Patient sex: M
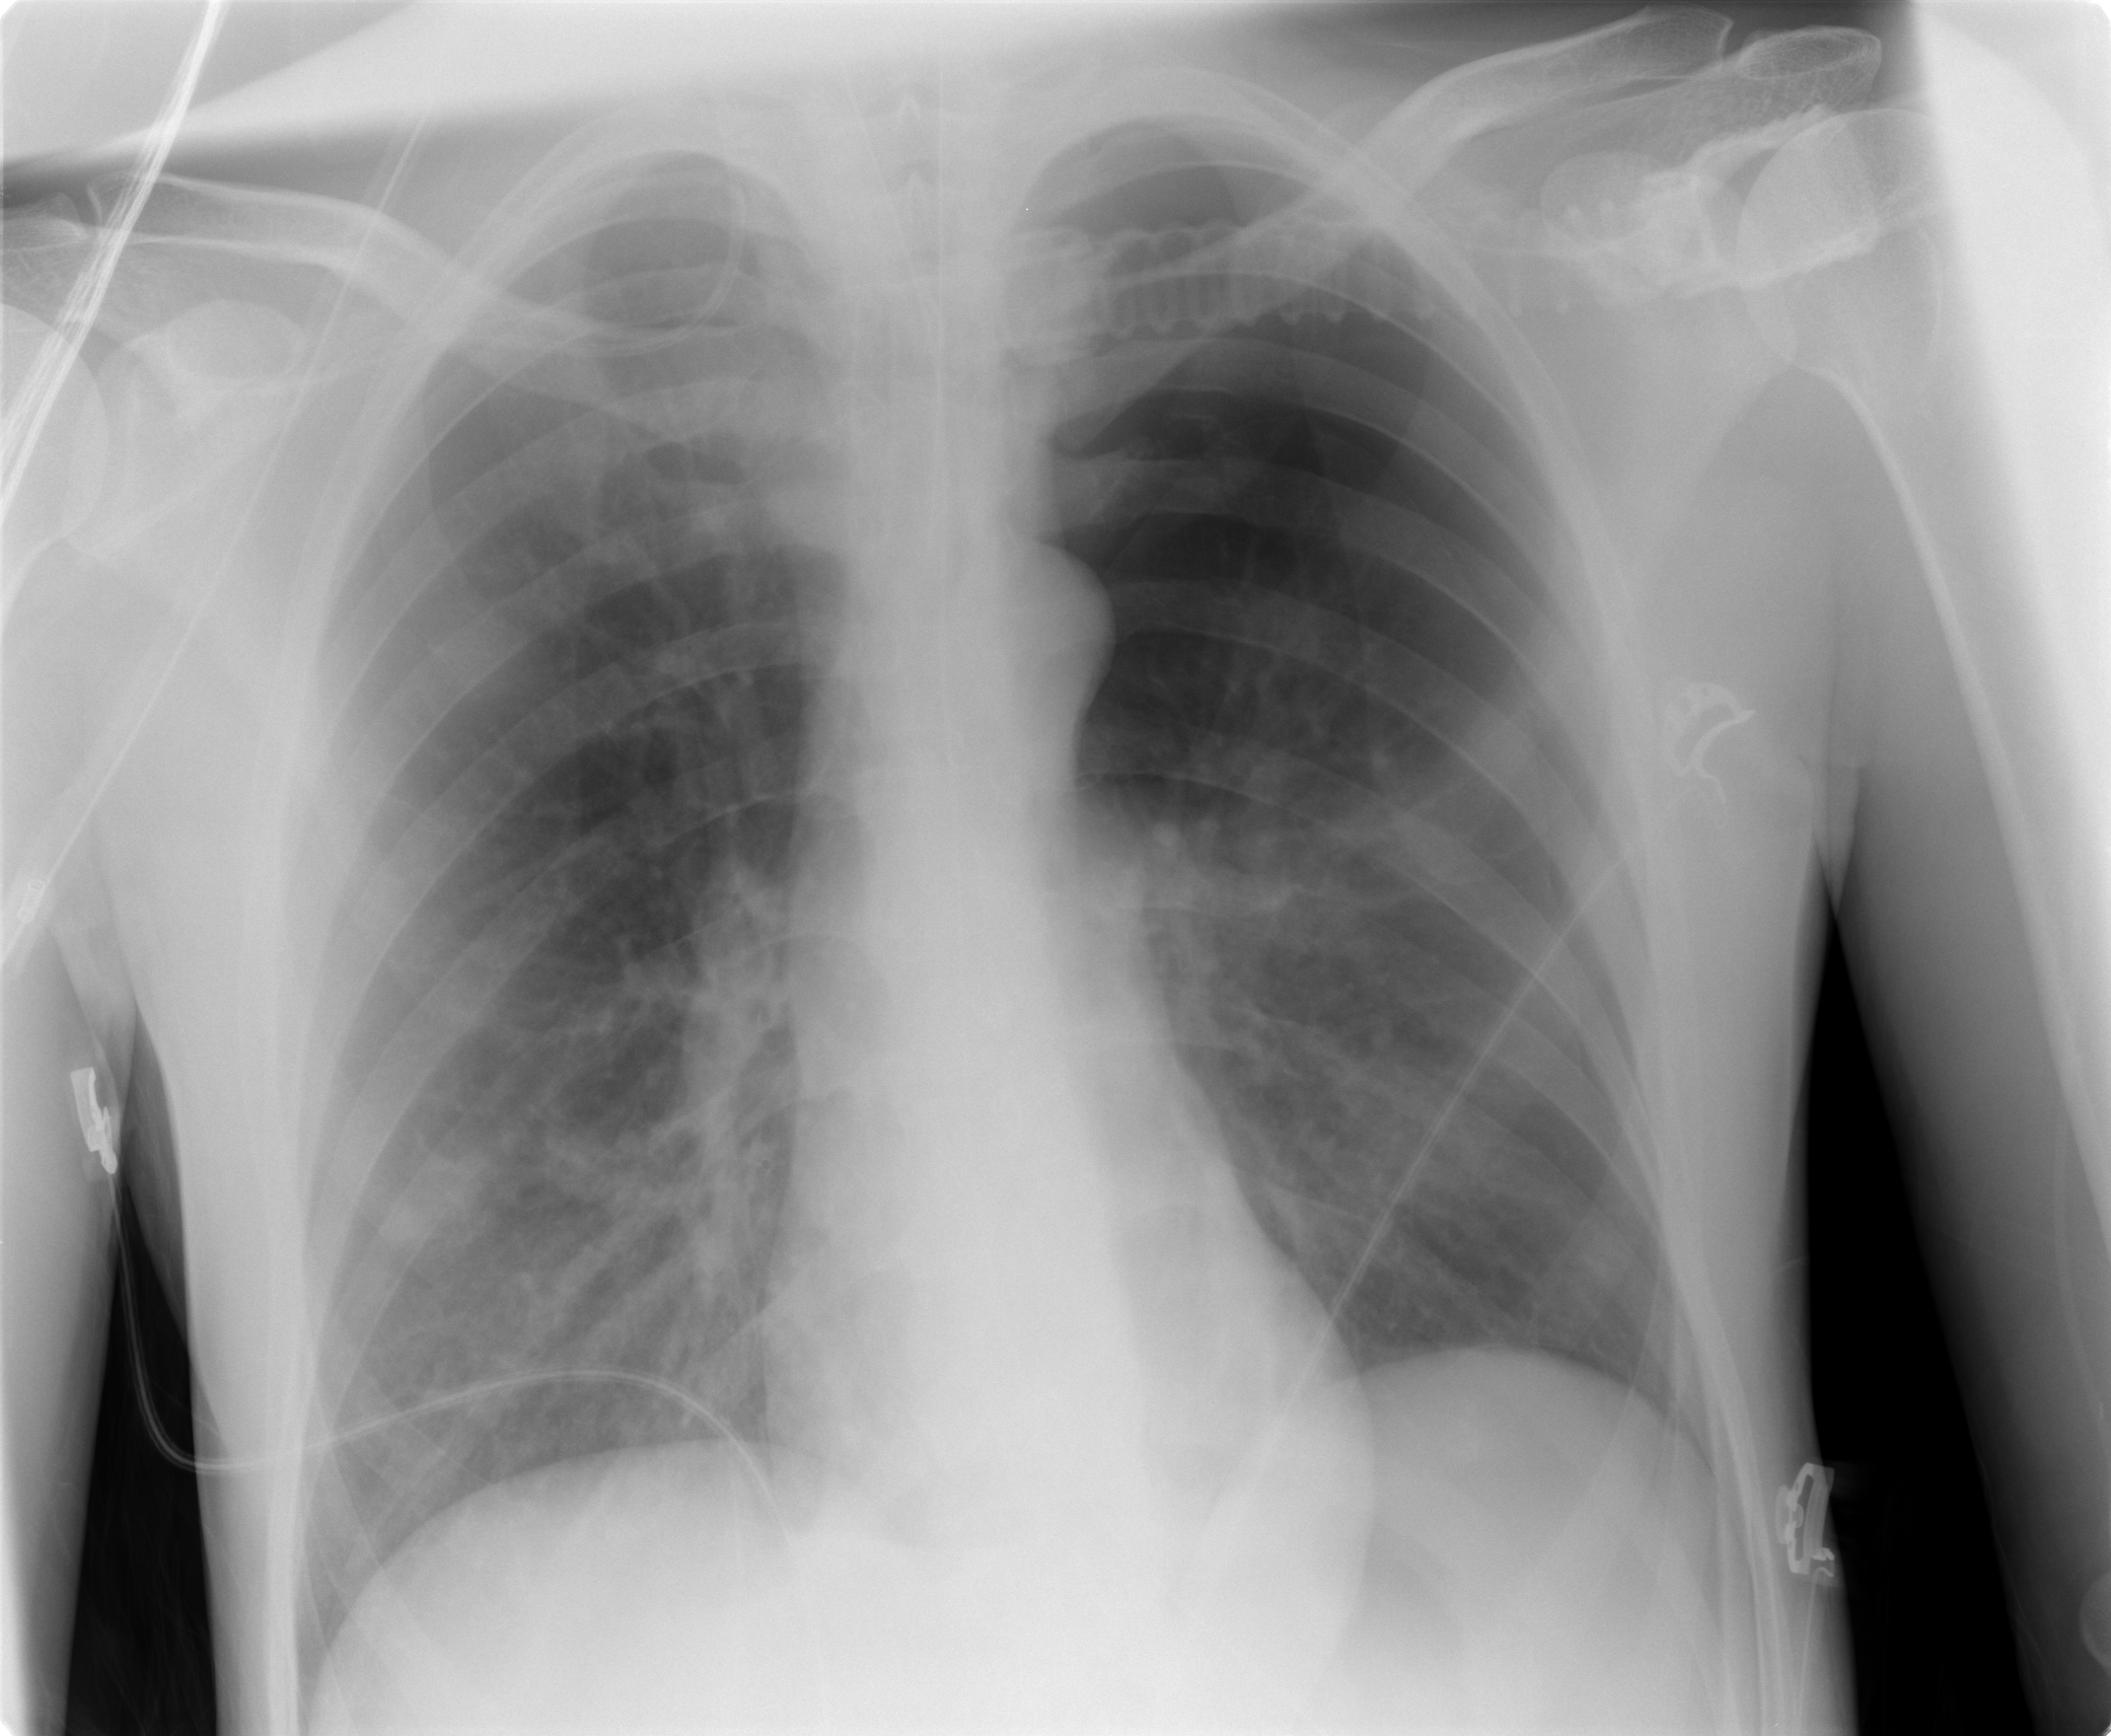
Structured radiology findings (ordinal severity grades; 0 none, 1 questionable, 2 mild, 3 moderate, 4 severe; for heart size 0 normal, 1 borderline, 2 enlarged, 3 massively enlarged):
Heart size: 0
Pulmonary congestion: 0
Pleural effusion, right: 0
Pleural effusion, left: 0
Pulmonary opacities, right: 2
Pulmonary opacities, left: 0
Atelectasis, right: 0
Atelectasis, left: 0